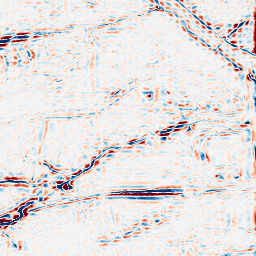
Category: wavelet
Decomposition family: wavelet_biorthogonal
Decomposition parameters: wavelet: bior3.5
level: 3
Upsampling method: bicubic_3x
Upsampling parameters: scale: 3
Upsampling scale: 3